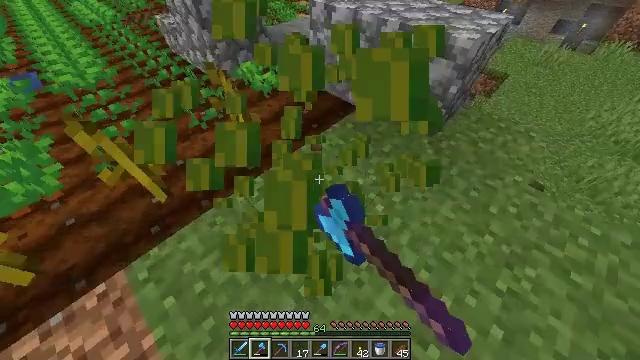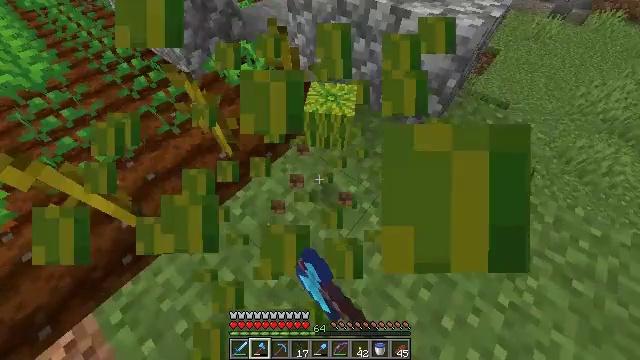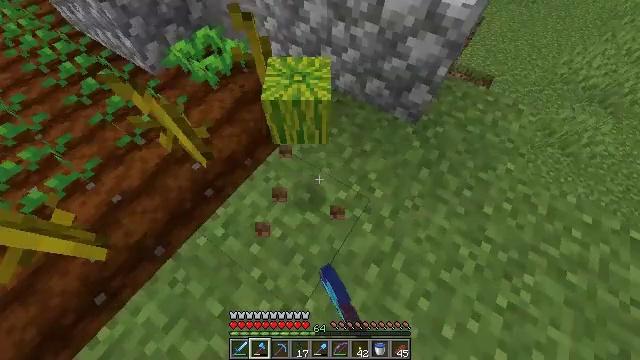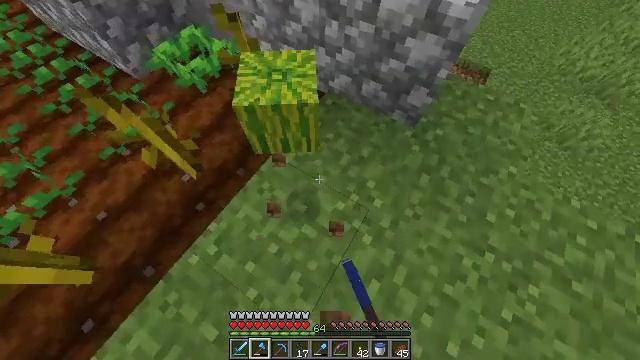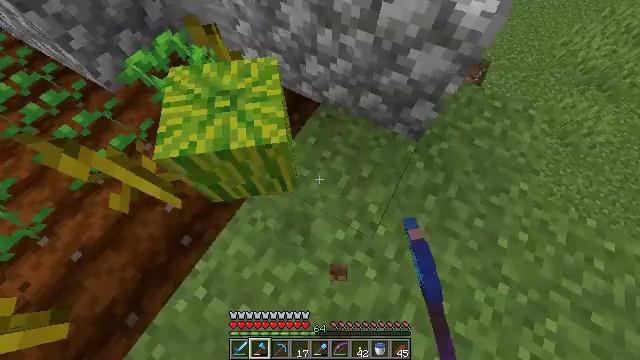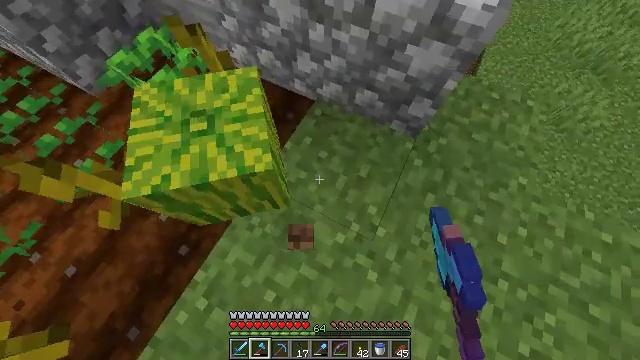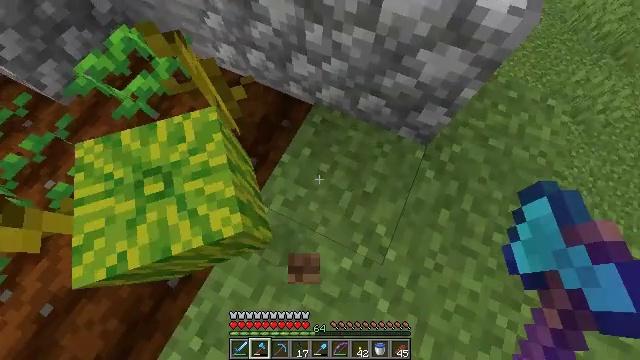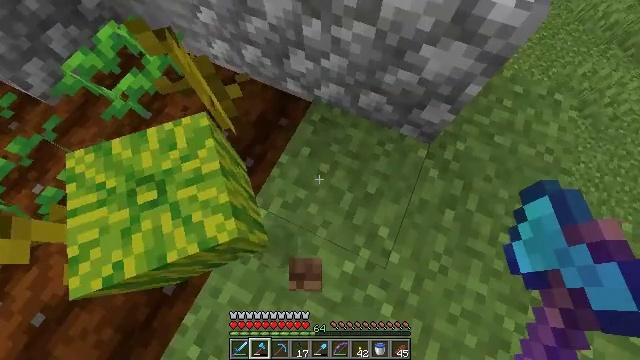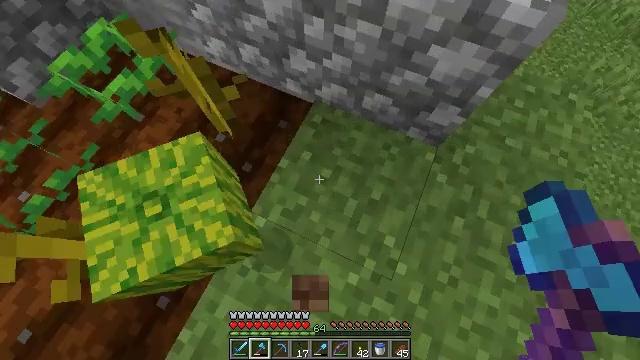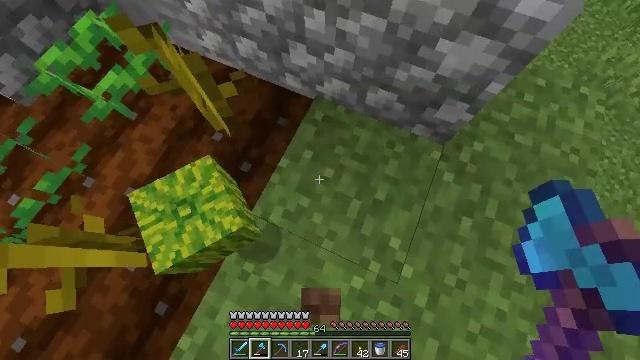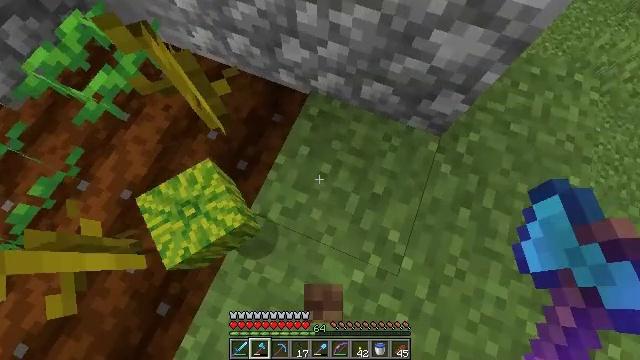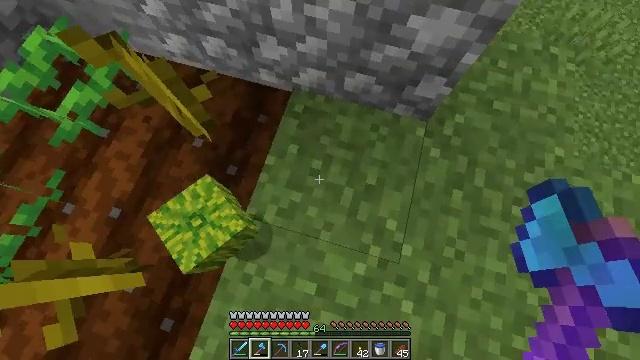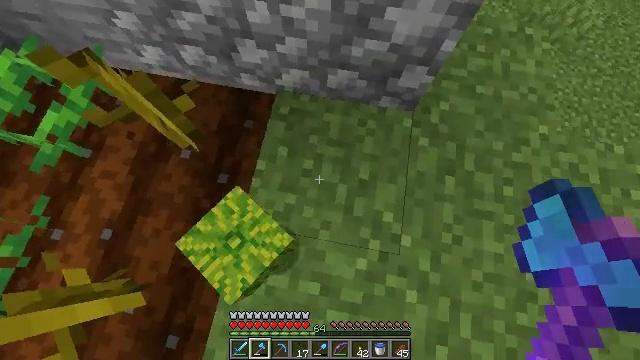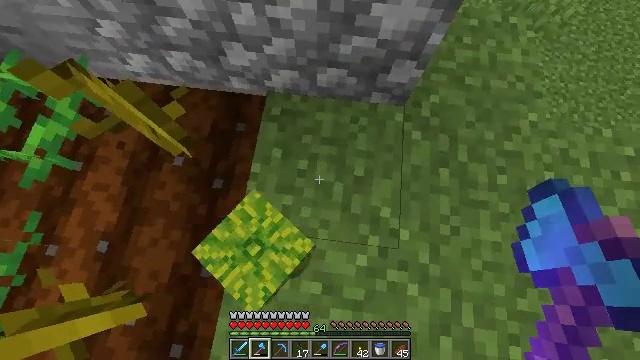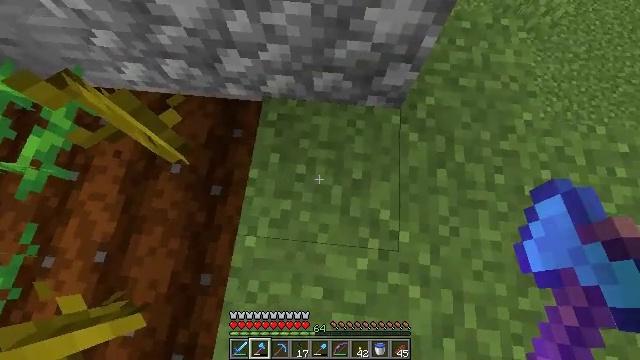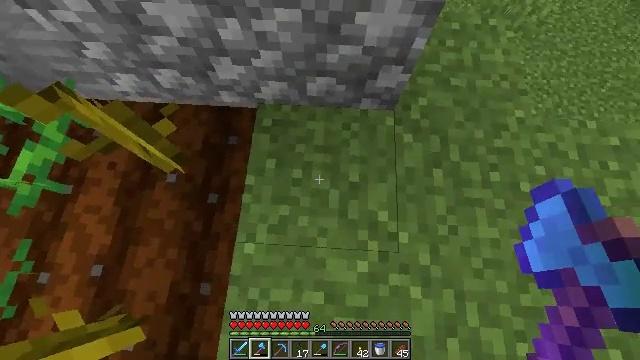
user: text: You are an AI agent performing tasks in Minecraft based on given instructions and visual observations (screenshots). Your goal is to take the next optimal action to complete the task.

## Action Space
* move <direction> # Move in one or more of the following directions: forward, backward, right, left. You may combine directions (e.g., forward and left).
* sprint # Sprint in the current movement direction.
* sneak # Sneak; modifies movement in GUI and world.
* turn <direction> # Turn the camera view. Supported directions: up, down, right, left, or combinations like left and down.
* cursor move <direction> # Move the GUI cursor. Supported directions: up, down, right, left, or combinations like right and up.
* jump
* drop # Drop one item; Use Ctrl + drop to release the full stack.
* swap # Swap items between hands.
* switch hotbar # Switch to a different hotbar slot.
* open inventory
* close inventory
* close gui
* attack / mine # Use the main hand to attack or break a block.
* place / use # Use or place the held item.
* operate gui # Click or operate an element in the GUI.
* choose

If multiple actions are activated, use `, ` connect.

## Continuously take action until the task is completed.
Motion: motion action
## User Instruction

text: Remove a diamond axe from the inventory.
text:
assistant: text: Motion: move forward, turn right and down
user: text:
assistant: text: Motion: move forward, turn right and down
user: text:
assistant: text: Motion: move forward, turn right and down
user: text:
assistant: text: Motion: move forward, turn right and down
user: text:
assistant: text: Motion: turn right and down
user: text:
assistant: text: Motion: turn right and down
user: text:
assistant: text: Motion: no_op
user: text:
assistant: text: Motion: no_op
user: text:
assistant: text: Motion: turn down
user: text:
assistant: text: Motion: turn right and down
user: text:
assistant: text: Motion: turn right
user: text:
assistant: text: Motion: turn right
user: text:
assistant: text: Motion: turn right
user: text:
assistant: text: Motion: turn right
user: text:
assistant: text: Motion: turn right
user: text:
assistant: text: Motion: move right, turn right and up
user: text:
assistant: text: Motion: move right, turn right and up
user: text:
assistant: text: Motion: move right, turn right and up
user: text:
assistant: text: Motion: move right, turn right and up
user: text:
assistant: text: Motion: move forward and move right, sprint, turn right and up
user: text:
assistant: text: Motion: move forward and move right, sprint, turn right and up
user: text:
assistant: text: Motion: move forward, sprint, turn right and up
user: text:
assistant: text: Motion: move forward, sprint, turn right and up
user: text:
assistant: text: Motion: move forward, sprint, turn right and up
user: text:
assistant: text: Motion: move forward, sprint, turn right and up
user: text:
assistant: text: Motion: move forward, sprint
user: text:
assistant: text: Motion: move forward, sprint
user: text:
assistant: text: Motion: move forward and move right, sprint, jump
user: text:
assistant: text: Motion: move forward and move right, sprint, jump
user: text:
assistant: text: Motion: move forward and move right, sprint, jump